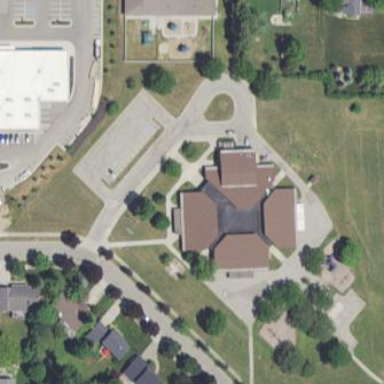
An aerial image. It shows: School building.